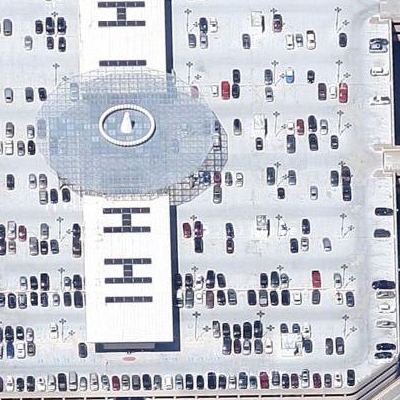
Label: Parking